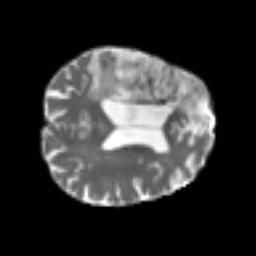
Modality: T2w
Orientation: axial
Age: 64
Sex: male
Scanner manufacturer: siemens
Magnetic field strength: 3 T
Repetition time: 4.999 s
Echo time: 0.07946 s